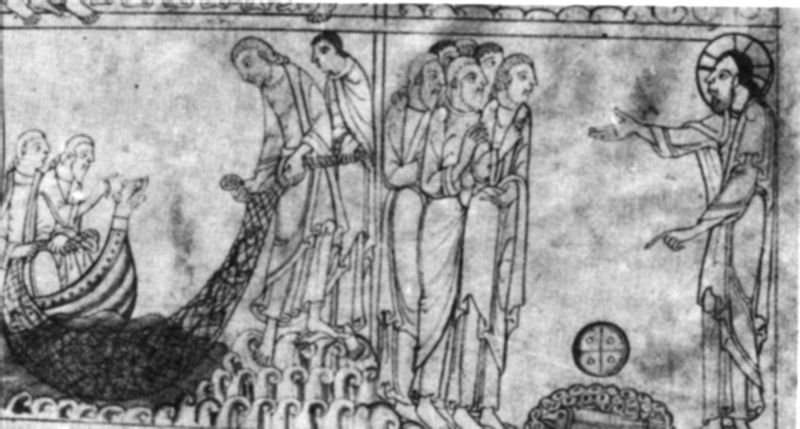
Titel: Evangeliar
Standort: Herstellungsort: Bury, St. Edmunds Abbey (EU - GB)
Institution: Cambridge, Pembroke College
Schlagwörter: mann, wasser, weiß, menschen, grau, männer, schwarz, bärte, falten, hände, boot, kreis, schiff, wellen, fischer, netze, detail, brot, faltenwurf, druck, illustration, schwarzweiß, heiligenschein, christus, jesus, christlich, mittelalter, jünger, heilig, petrus, netz, fische, fischen, fischfang, buchmalerei, fischernetz, codex, reichenau, vermehrung, heiligeschein